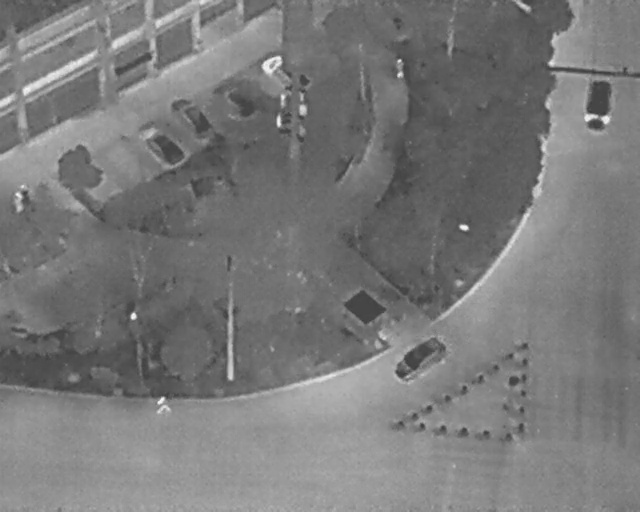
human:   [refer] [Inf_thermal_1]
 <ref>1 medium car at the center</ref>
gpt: <box>[[61, 66, 70, 72, 49]]</box>

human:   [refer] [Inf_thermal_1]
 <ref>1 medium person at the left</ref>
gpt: <box>[[1, 36, 5, 38, 163]]</box>